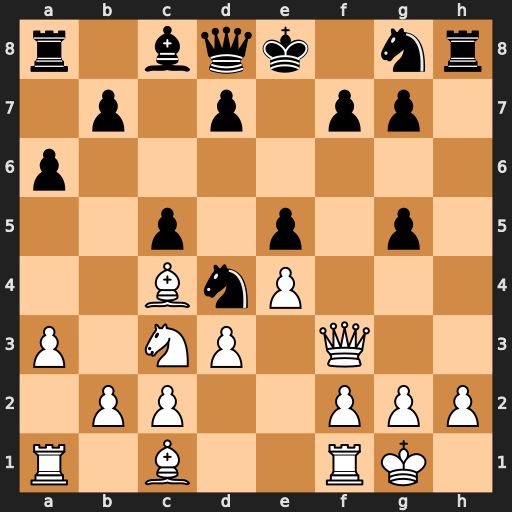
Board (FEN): r1bqk1nr/1p1p1pp1/p7/2p1p1p1/2BnP3/P1NP1Q2/1PP2PPP/R1B2RK1
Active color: w
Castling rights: kq
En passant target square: -
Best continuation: Qxf7#